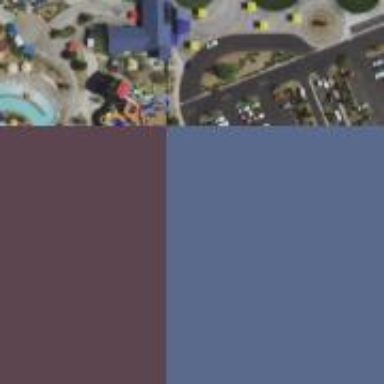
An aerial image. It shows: Water slide attraction.